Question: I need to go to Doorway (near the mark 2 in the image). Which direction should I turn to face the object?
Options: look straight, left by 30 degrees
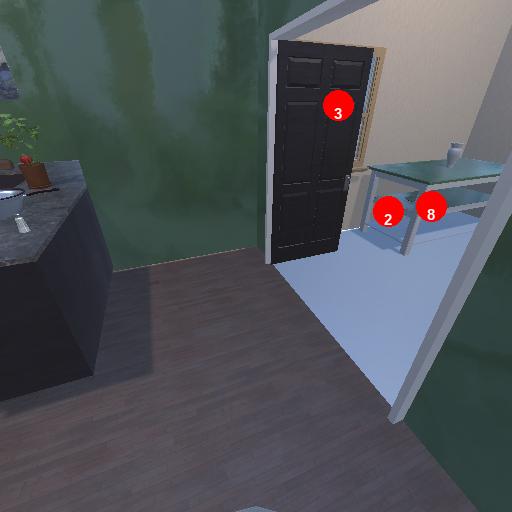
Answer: look straight